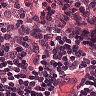
Metastatic tissue present: no